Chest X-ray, PA view. Patient: 41 years old, sex M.
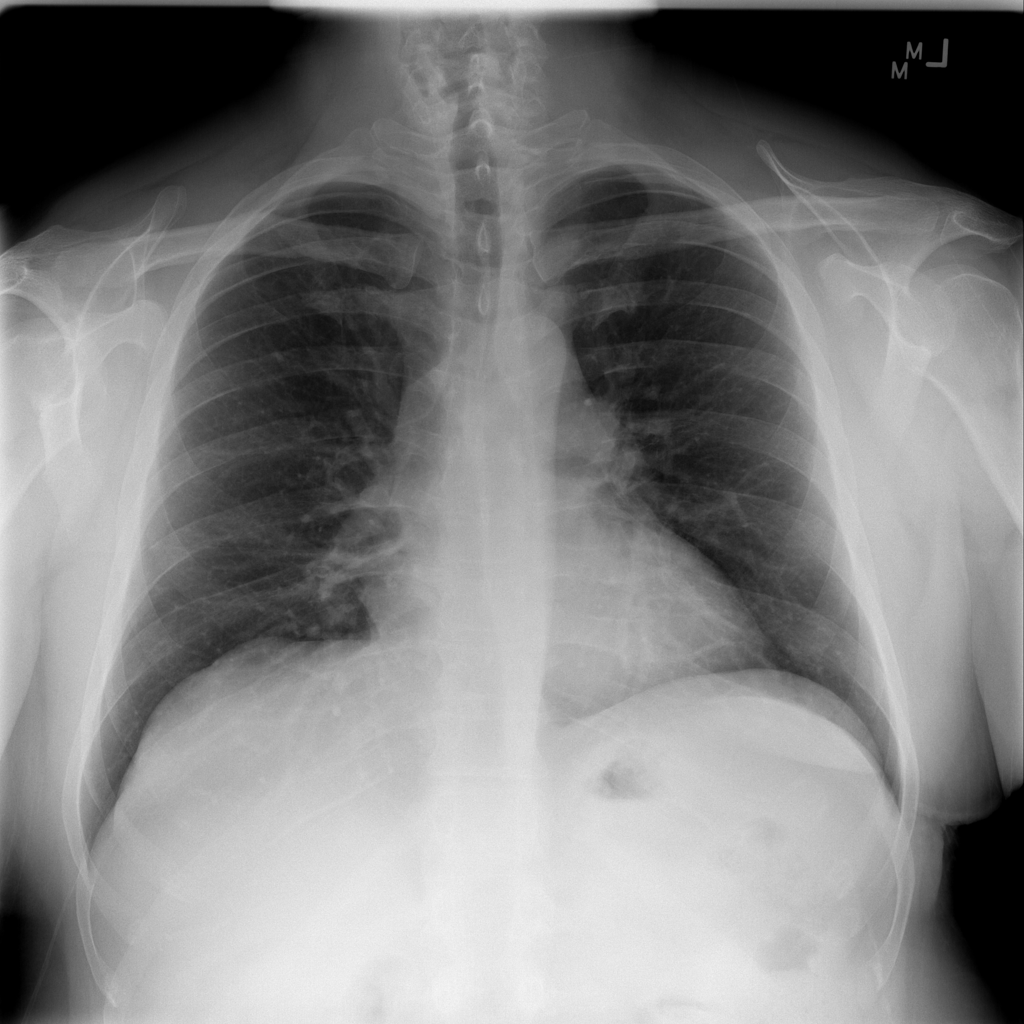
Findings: No Finding